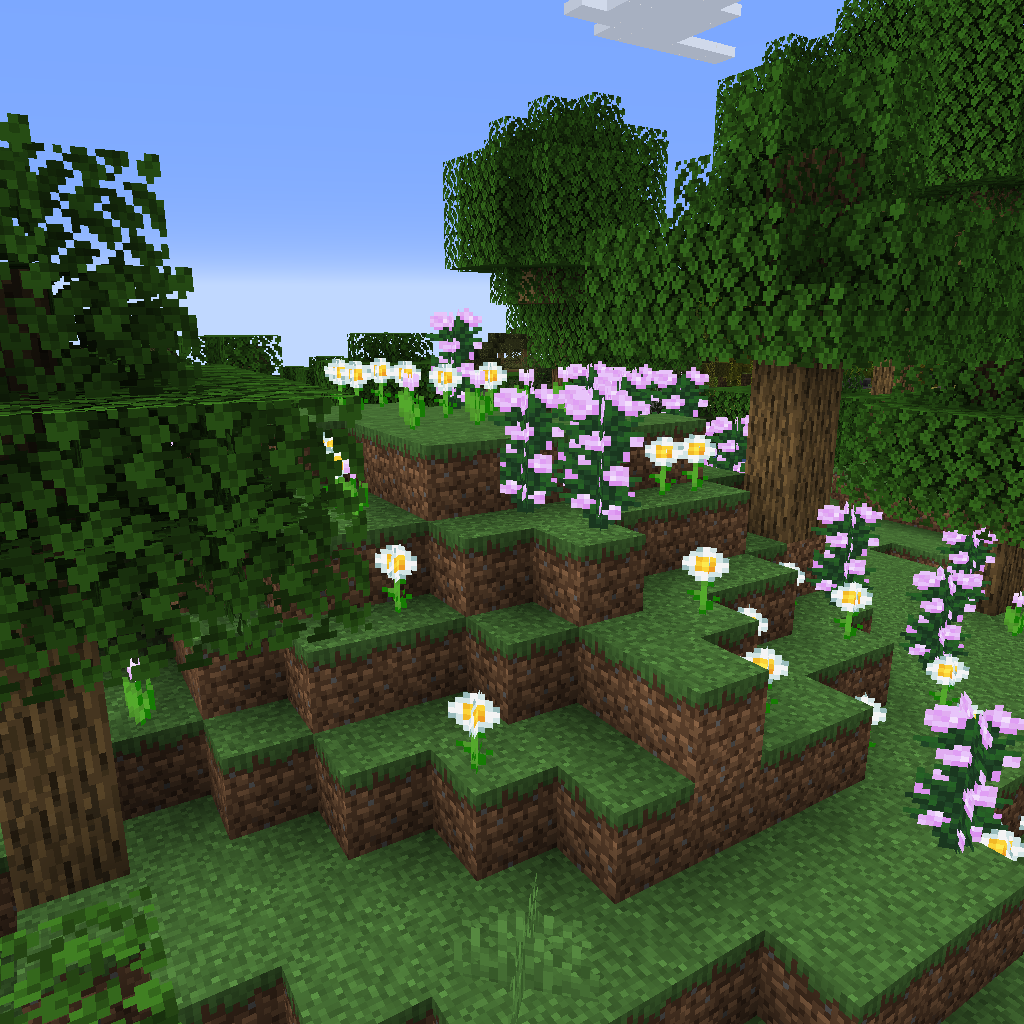
pink and white flowers in flower forest on hill